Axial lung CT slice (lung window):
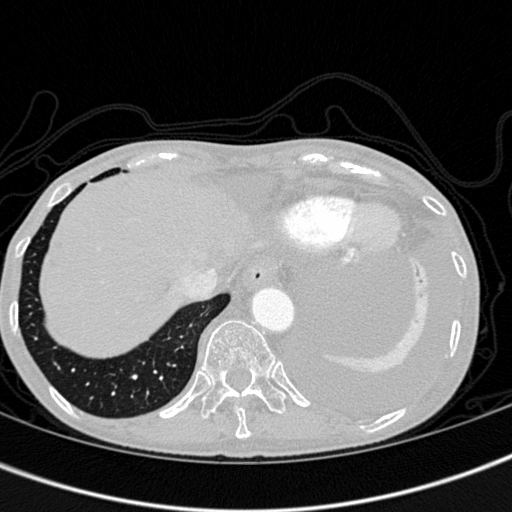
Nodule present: no